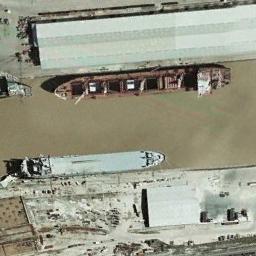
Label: ship